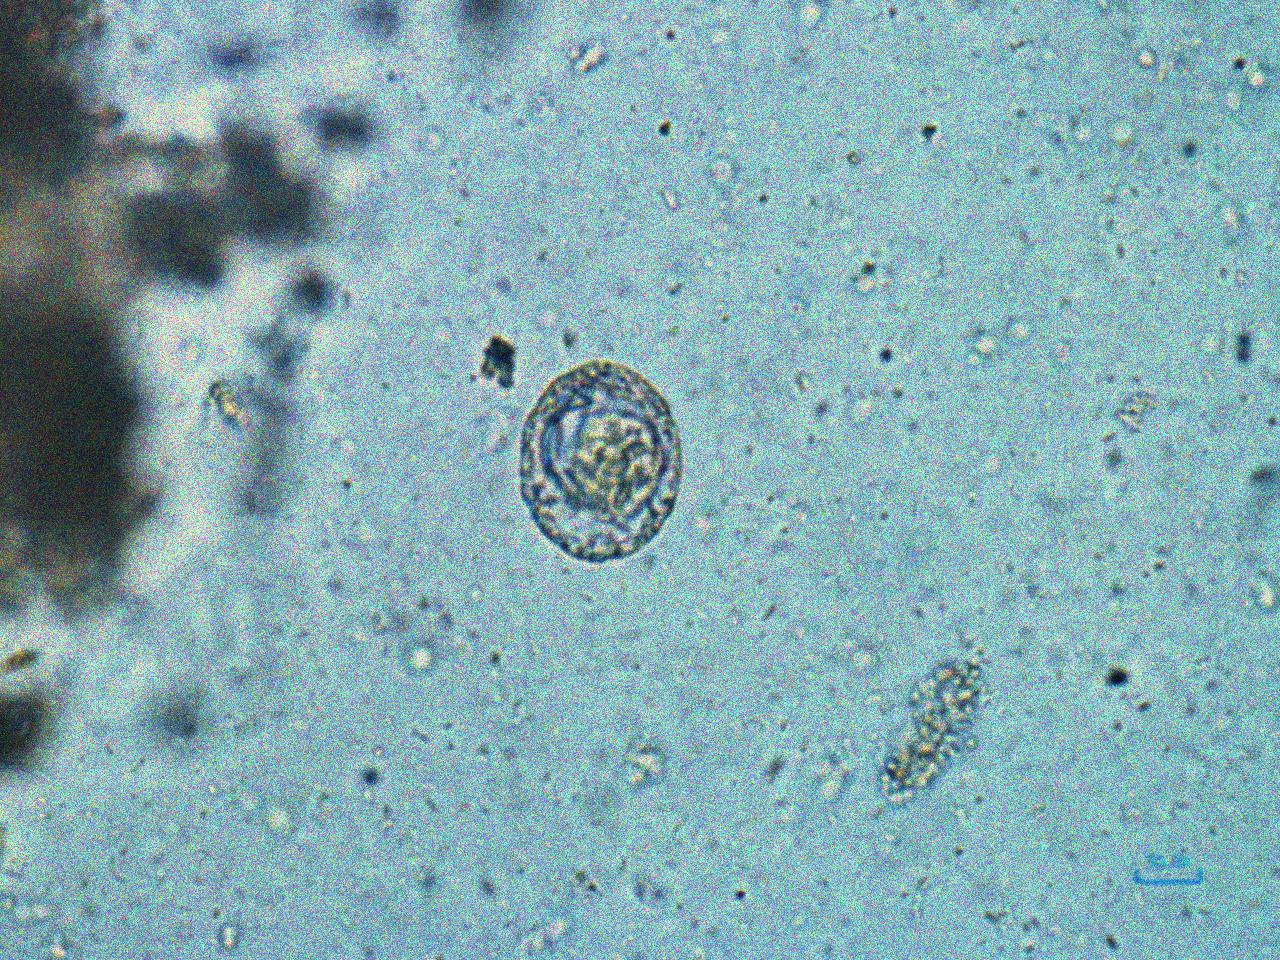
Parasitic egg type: Hymenolepis nana